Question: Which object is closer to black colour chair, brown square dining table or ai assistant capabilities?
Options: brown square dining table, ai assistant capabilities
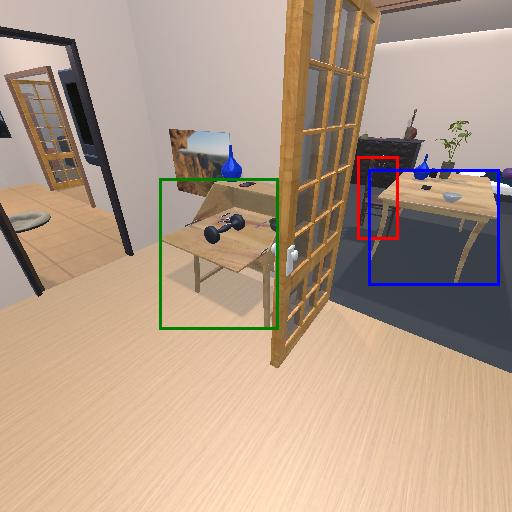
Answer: brown square dining table